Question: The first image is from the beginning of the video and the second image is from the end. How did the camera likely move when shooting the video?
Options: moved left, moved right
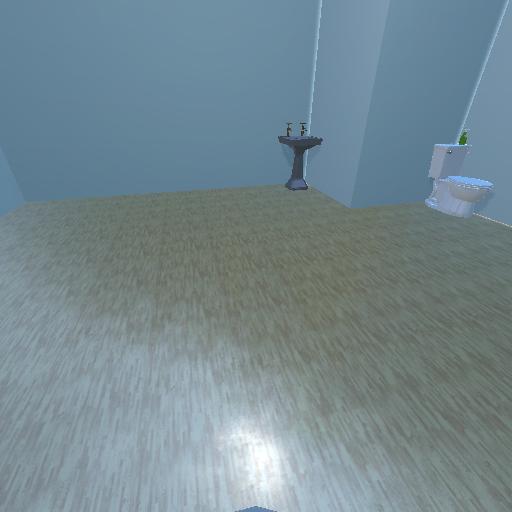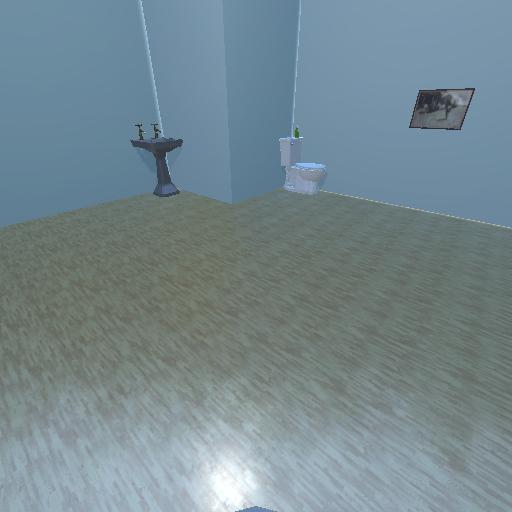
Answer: moved left